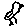
Label: bird